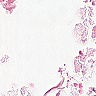
Metastatic tissue present: no